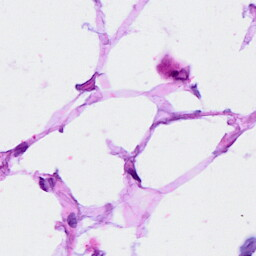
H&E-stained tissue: Breast